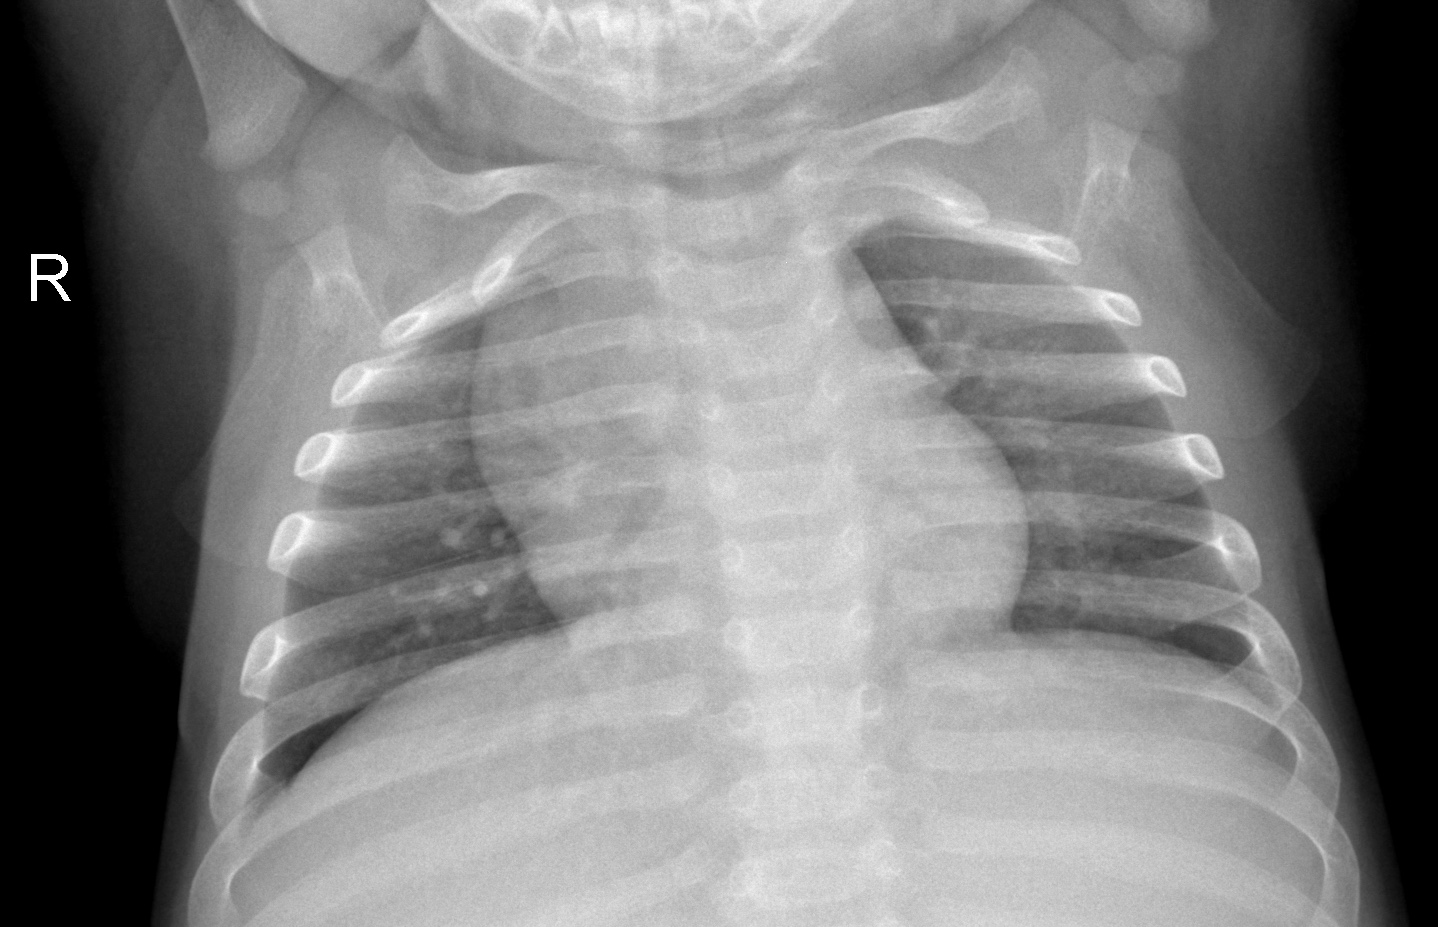
Diagnosis: NORMAL